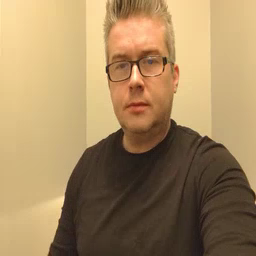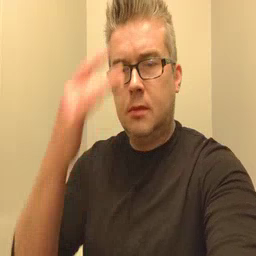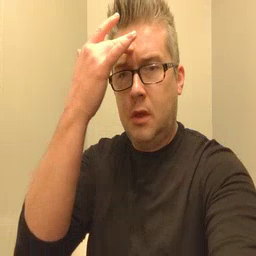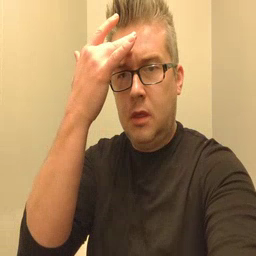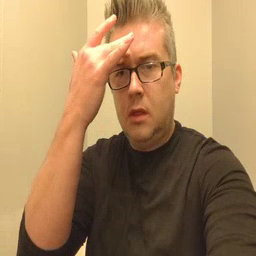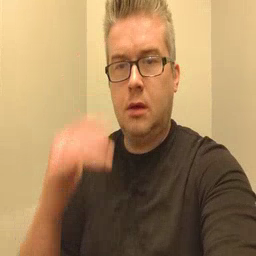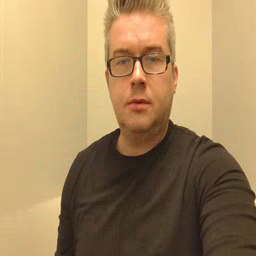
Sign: sick